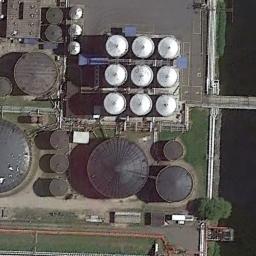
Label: storage_tank